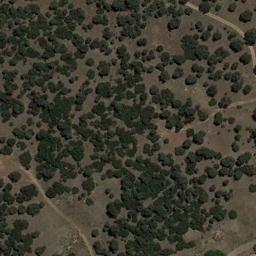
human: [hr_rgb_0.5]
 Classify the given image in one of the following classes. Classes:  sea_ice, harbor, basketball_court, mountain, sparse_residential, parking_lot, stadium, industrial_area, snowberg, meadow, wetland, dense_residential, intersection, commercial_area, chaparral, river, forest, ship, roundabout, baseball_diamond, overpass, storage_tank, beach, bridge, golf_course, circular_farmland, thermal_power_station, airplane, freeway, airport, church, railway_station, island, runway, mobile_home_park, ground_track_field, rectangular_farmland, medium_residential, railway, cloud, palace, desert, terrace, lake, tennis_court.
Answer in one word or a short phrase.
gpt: chaparral